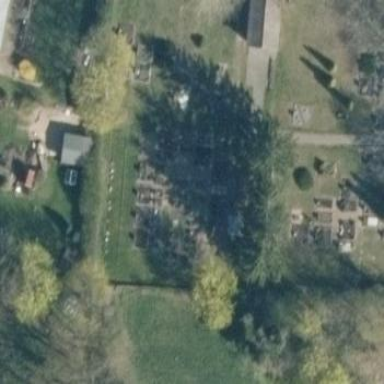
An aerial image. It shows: Grave yard.